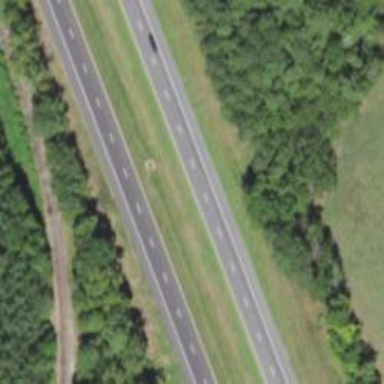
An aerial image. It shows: Motorway.